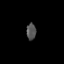
Tissue: prostate
Cell type: Myeloid cells
Senescence score: 0.3349
Nuclear area (px): 155
Mean DAPI intensity: 82.839